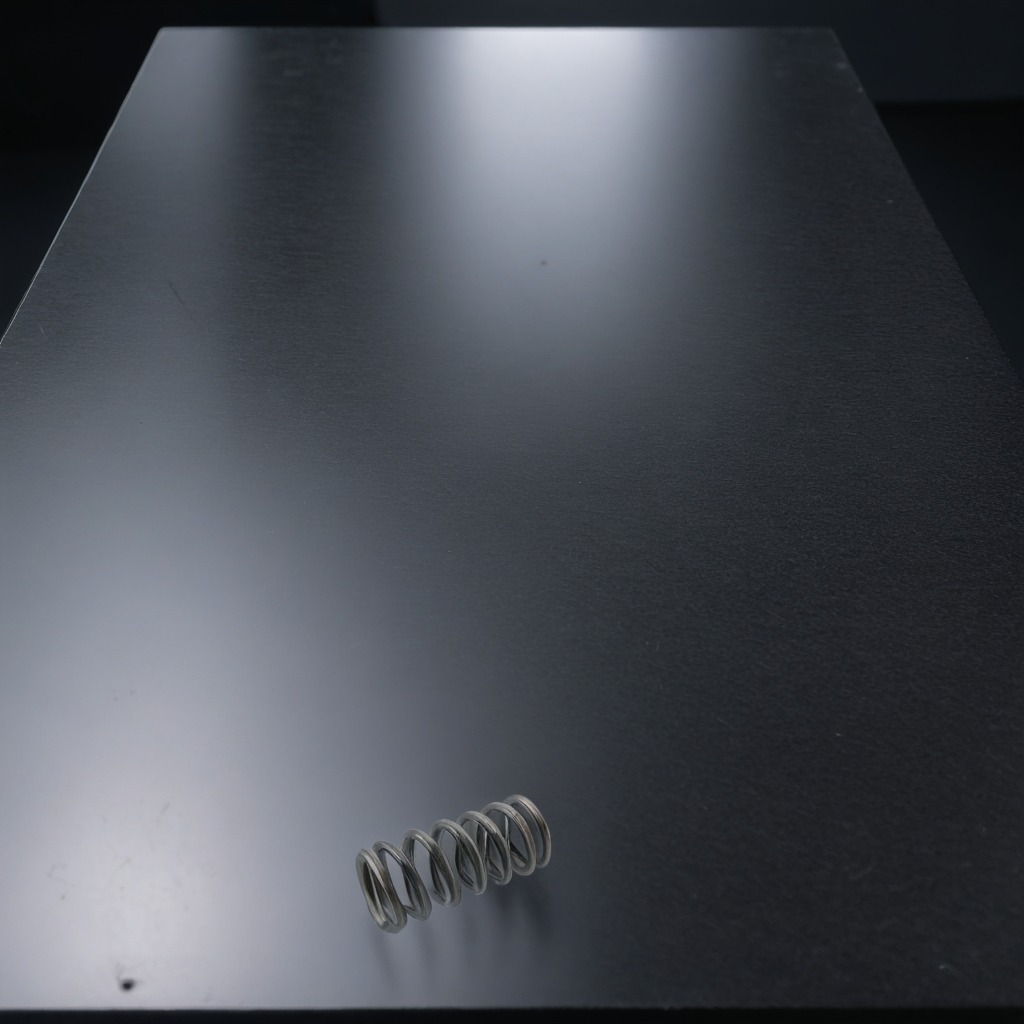
A coiled metal spring lies on a clean granite table inside a workshop at night.